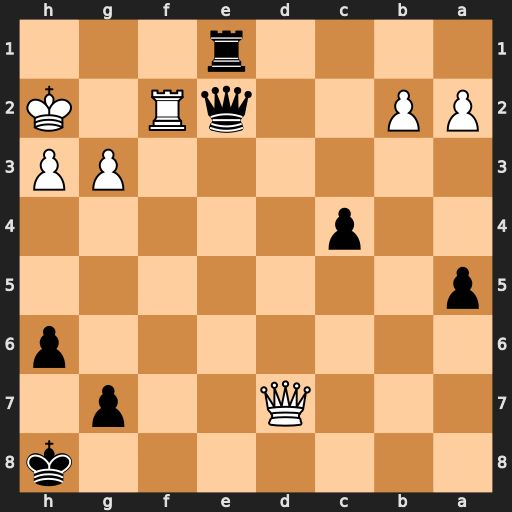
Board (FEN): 7k/3Q2p1/7p/p7/2p5/6PP/PP2qR1K/4r3
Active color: b
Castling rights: -
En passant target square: -
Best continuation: Qxf2#